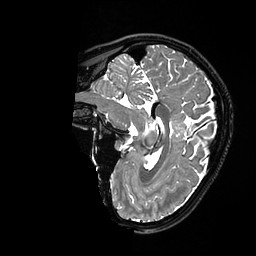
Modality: T2w
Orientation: sagittal
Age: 27
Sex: female
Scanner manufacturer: ge
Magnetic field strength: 3 T
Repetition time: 3.202 s
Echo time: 0.06582 s